Chest X-ray:
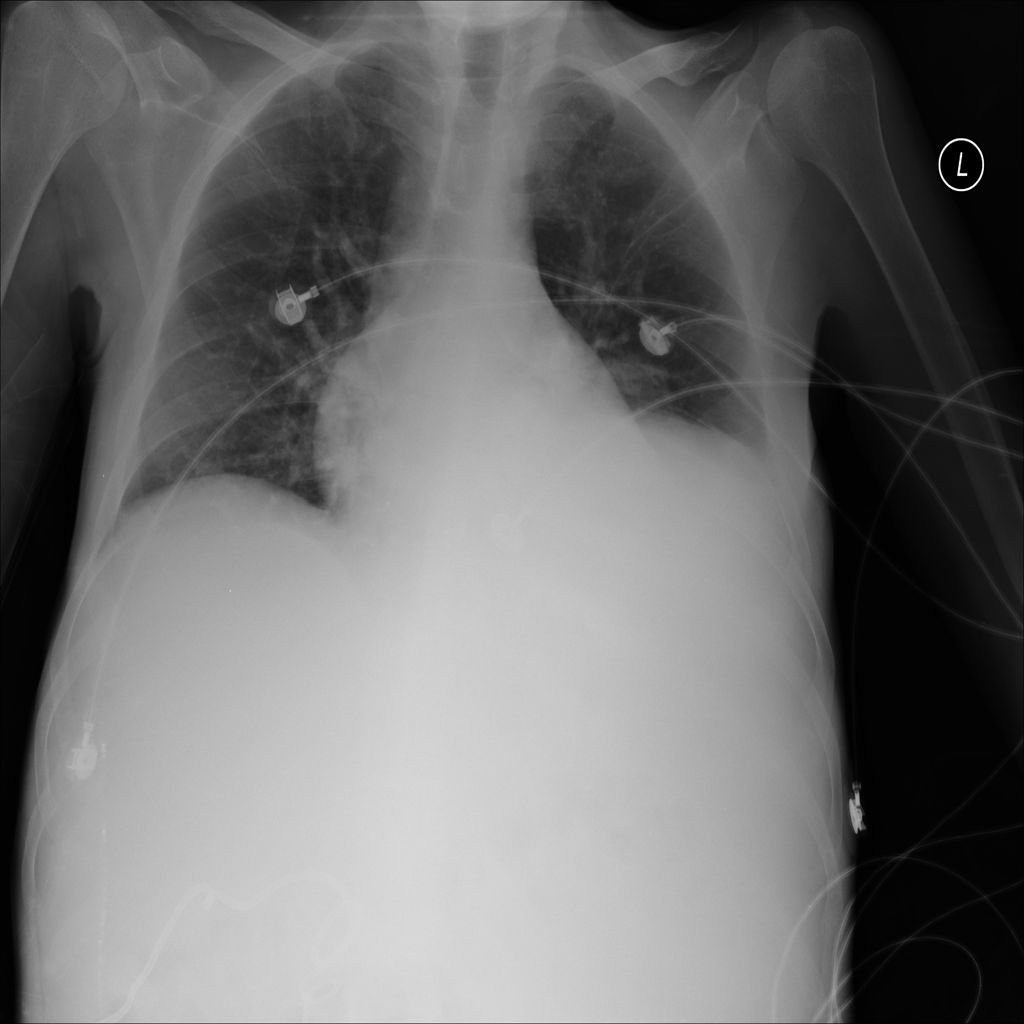
Findings: Consolidation, Effusion
No abnormal finding: no